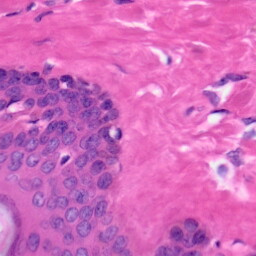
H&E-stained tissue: Skin